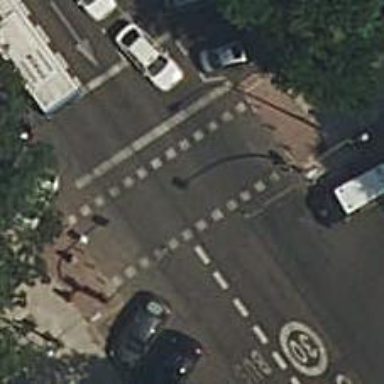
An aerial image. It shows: Road with traffic signals at crossing.